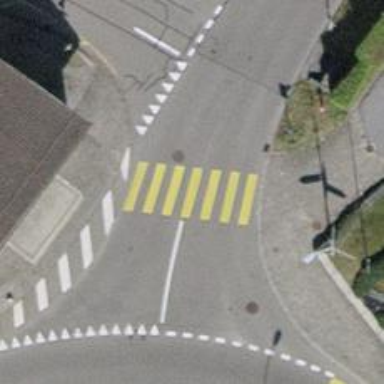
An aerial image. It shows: Uncontrolled zebra crossing on the road.